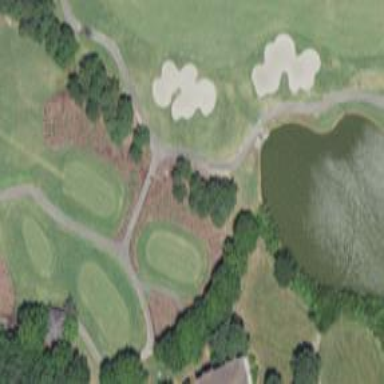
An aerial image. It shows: Path for both road and golf.